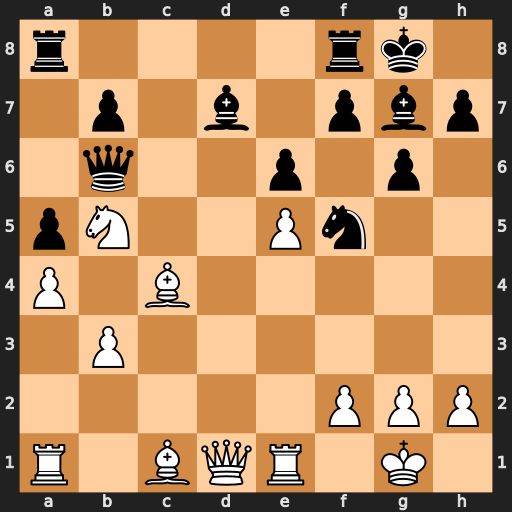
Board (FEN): r4rk1/1p1b1pbp/1q2p1p1/pN2Pn2/P1B5/1P6/5PPP/R1BQR1K1
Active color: w
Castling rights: -
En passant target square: -
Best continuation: Qxd7 Rad8 Qc7 Qxc7 Nxc7